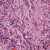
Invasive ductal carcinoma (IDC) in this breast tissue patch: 1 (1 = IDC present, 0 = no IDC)